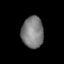
Tissue: lung
Cell type: Epithelial cells
Senescence score: 0.172
Nuclear area (px): 669
Mean DAPI intensity: 126.918